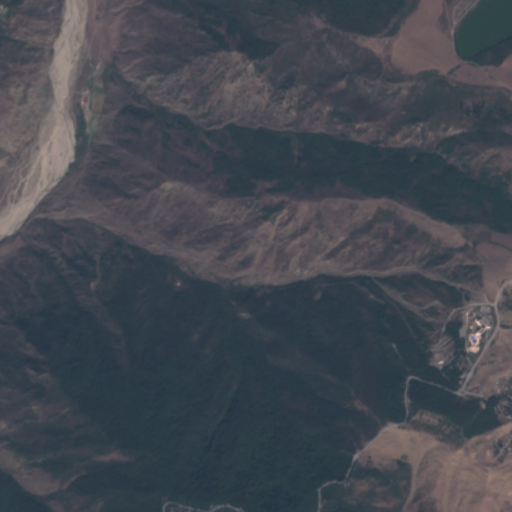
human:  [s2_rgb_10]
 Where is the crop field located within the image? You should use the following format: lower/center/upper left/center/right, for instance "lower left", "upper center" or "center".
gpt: The crop field is located in the upper right of the image.
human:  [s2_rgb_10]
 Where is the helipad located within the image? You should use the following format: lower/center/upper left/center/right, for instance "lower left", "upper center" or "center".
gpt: The helipad is located in the center right of the image.
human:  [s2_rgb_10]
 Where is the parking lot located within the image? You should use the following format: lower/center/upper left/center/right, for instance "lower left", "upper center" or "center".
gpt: The parking lot is located in the lower right of the image.
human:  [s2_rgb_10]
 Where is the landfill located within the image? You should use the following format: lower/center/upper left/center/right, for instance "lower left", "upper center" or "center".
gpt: There is no landfill in the image.